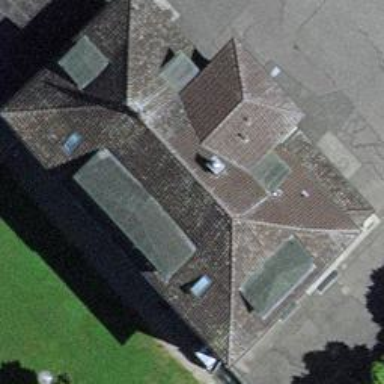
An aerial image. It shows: School building.